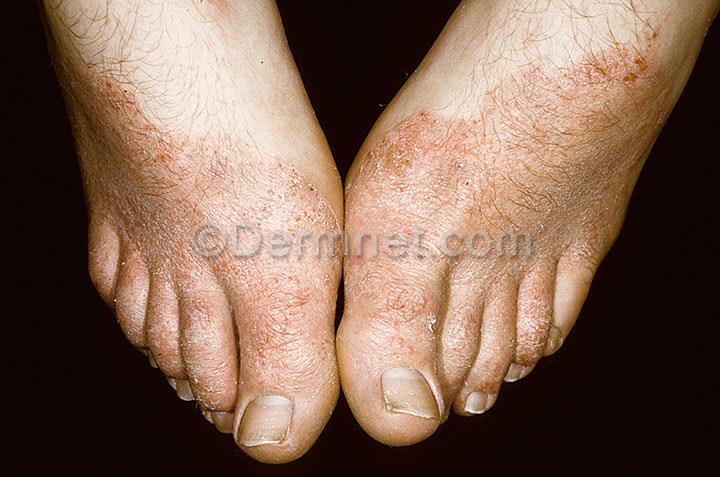
Disease: Eczema Photos